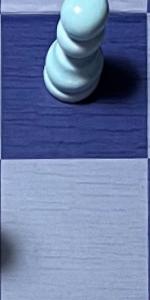
Label: Empty